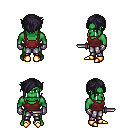
a pixel art fantasy rpg character, male body template, orc, green skin, maroon pirate shirt, metal pants, raven pixie cut hairstyle, metal gloves, gold boots, dagger, four views (front, back, left, right), 2x2 character sprite sheet, small pixel art, hard edges, no anti-aliasing